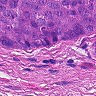
Metastatic tissue present: yes